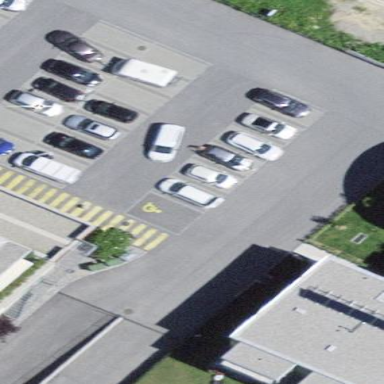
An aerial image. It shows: Parking space is available.